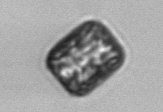
Label: Thalassiosira